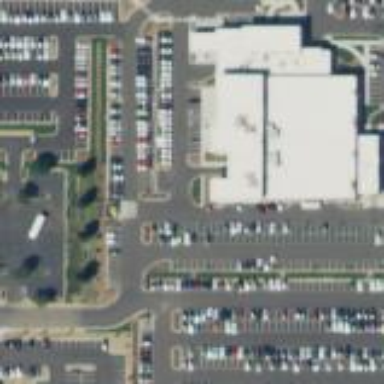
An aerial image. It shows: Building that houses car shop.